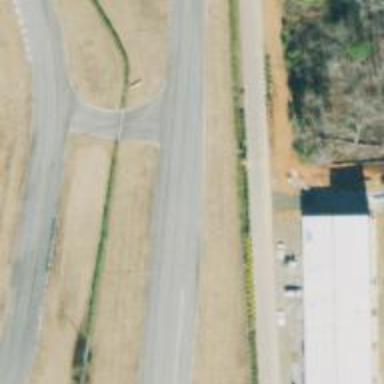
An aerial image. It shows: Raceway for motor sports.